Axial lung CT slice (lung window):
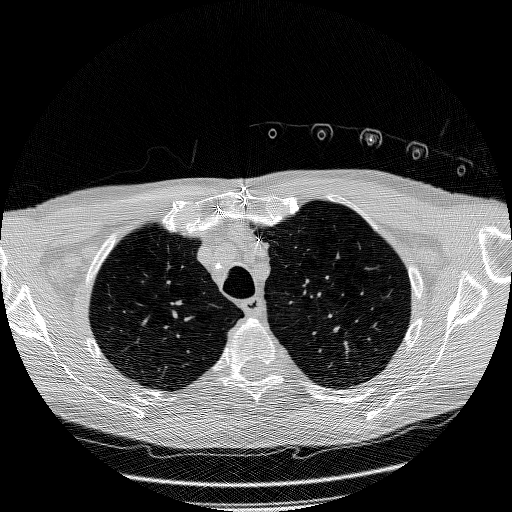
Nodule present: no